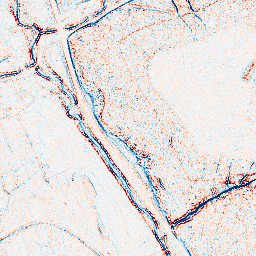
Category: edge_preserving
Decomposition family: bilateral
Decomposition parameters: d: 5
sigma_color: 100
sigma_space: 50
Upsampling method: regularized
Upsampling parameters: scale: 2
lambda_reg: 0.01
Upsampling scale: 2